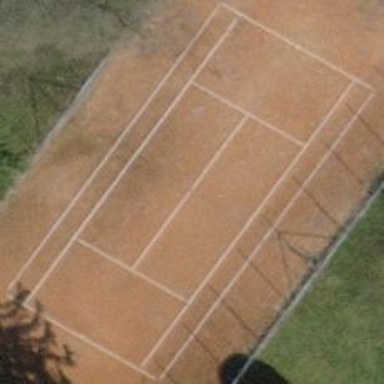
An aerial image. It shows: Tennis court in leisure pitch.